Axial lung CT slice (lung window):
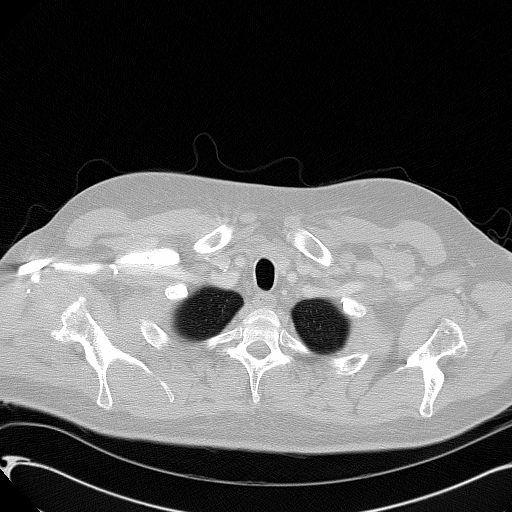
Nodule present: no